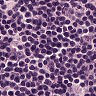
Metastatic tissue present: no